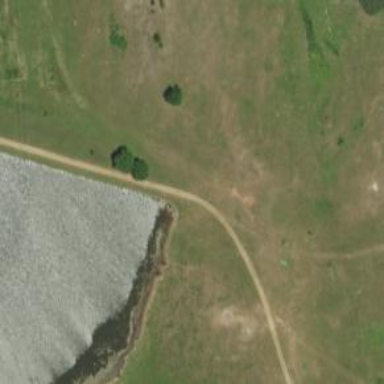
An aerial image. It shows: Dam across waterway.